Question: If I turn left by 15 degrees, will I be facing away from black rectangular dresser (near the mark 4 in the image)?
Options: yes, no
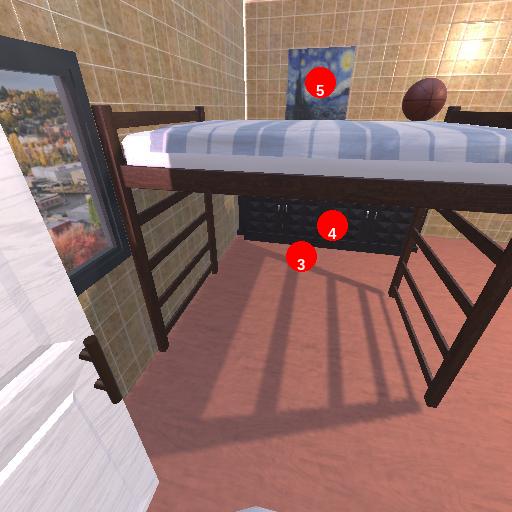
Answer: yes